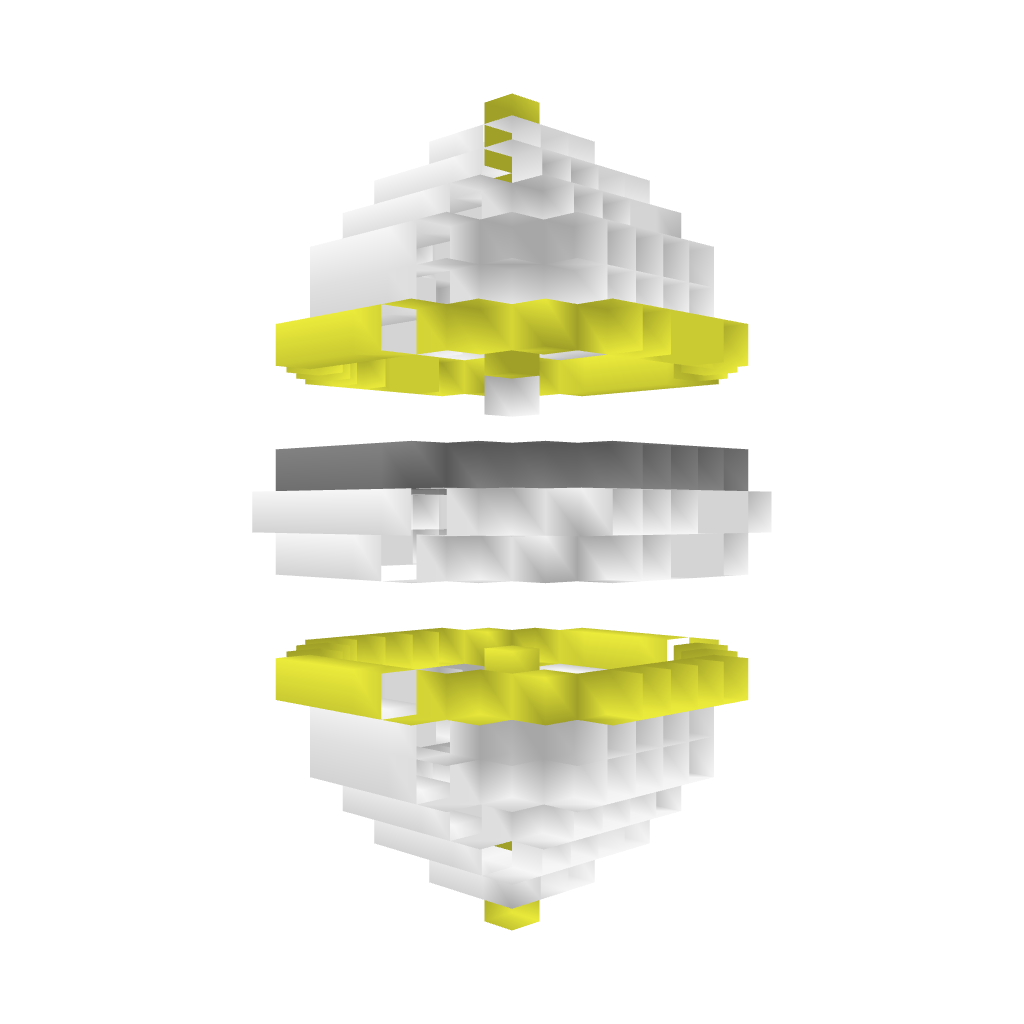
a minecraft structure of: Floating Module bad low quality